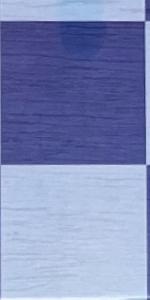
Label: Empty